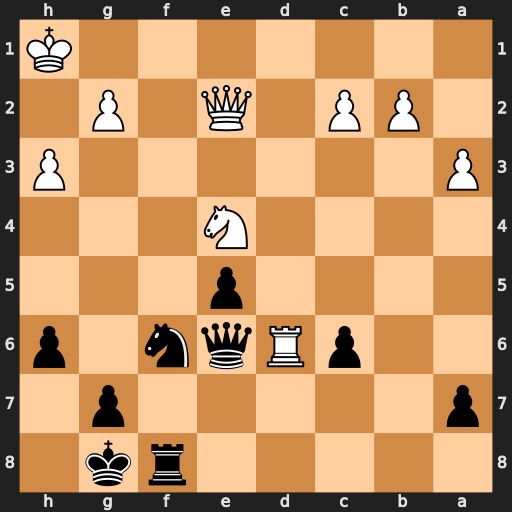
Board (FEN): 5rk1/p5p1/2pRqn1p/4p3/4N3/P6P/1PP1Q1P1/7K
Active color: b
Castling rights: -
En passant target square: -
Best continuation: Nxe4 Rxe6 Ng3+ Kh2 Nxe2